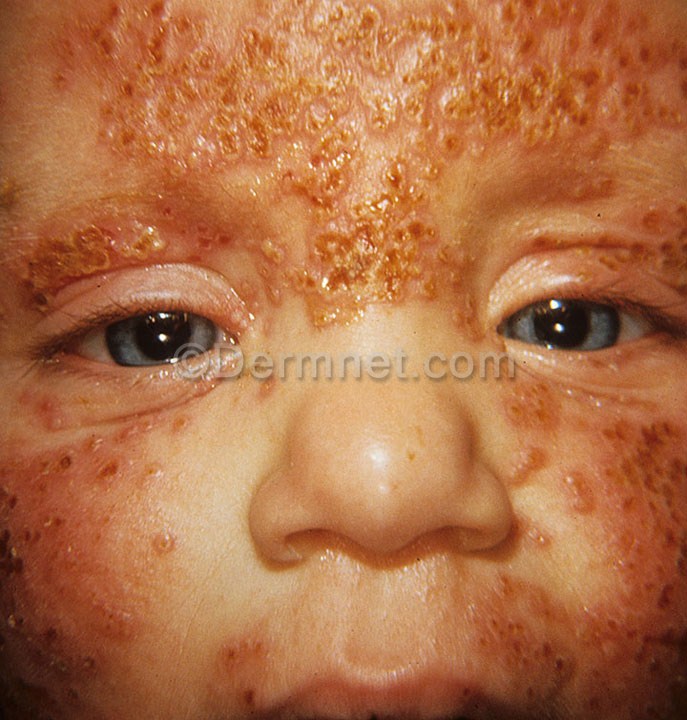
Disease: Warts Molluscum and other Viral Infections